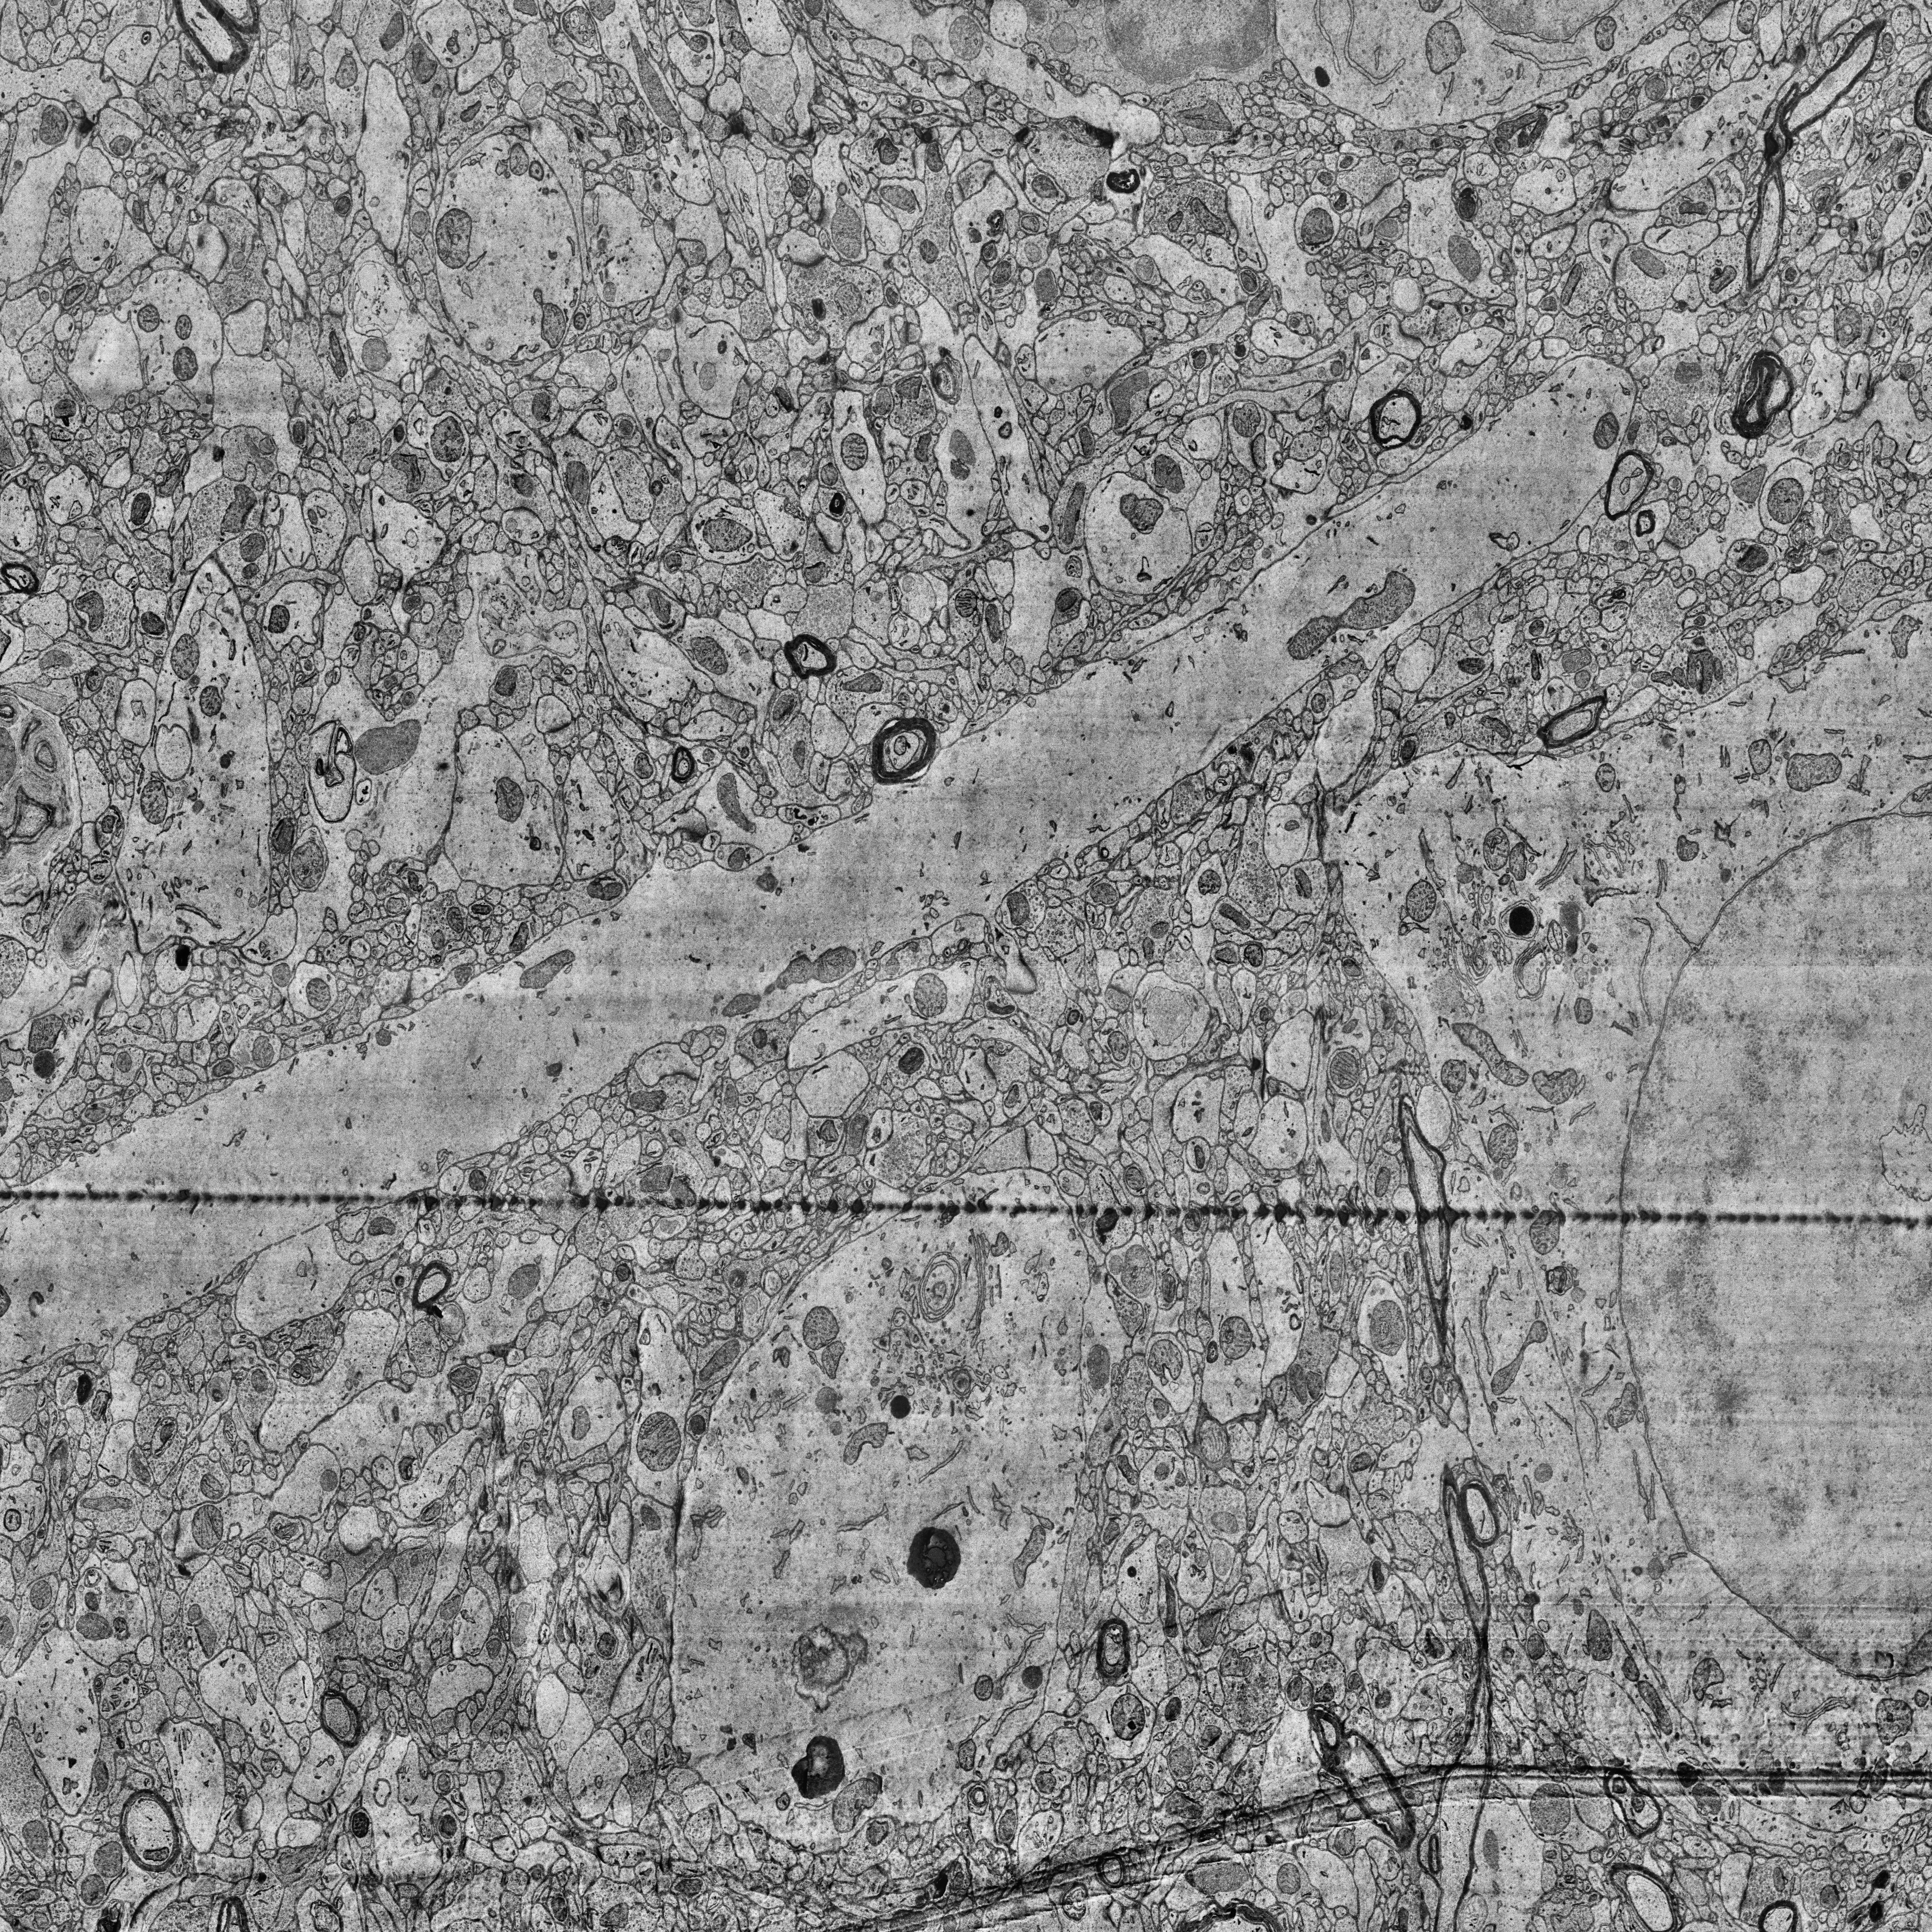
Electron microscopy slice of human cortex tissue
Slice depth (z): 322
Mitochondria instances in slice: 434